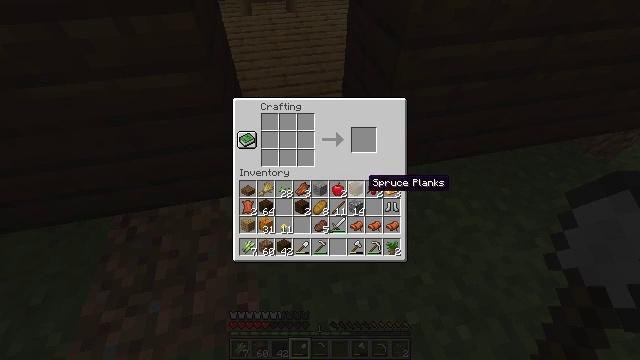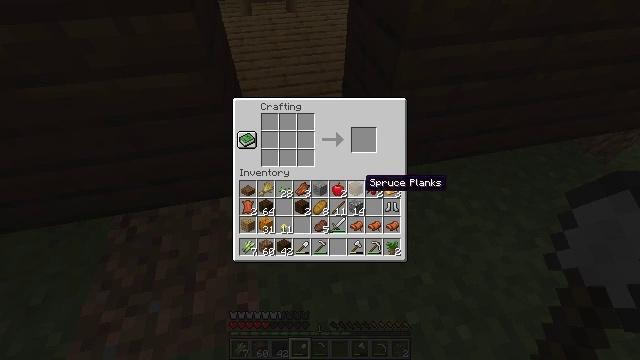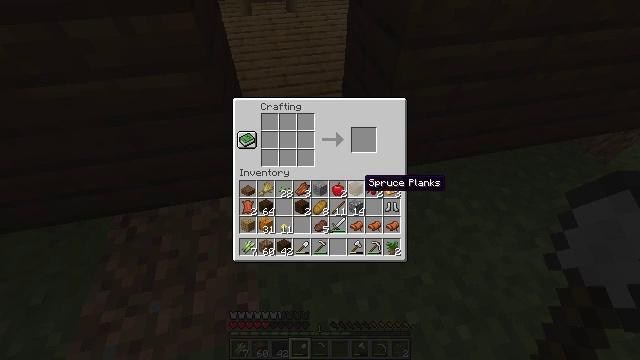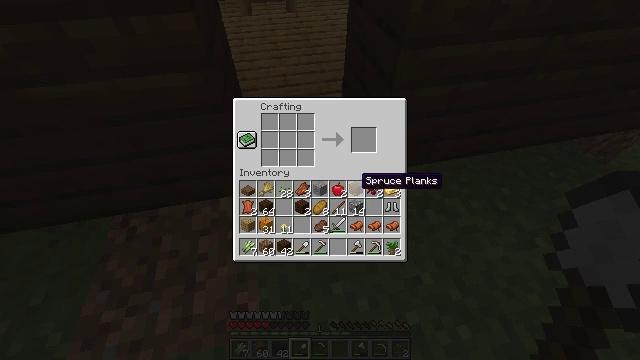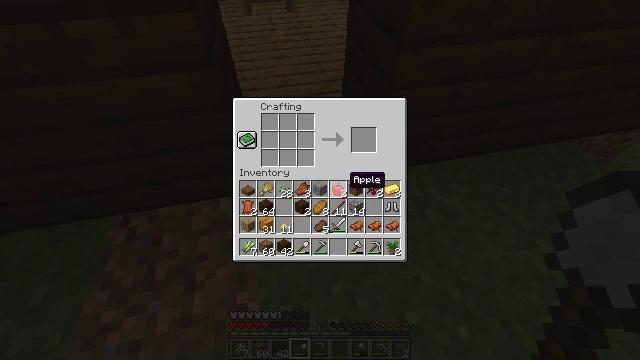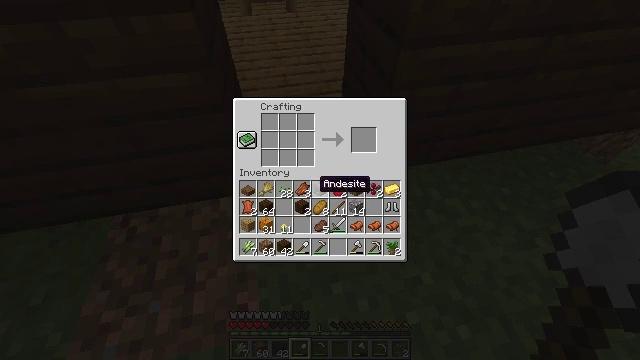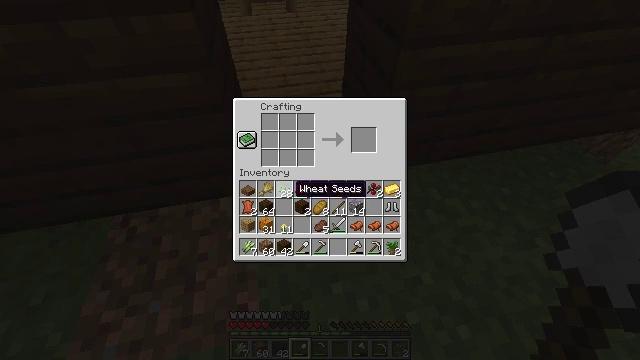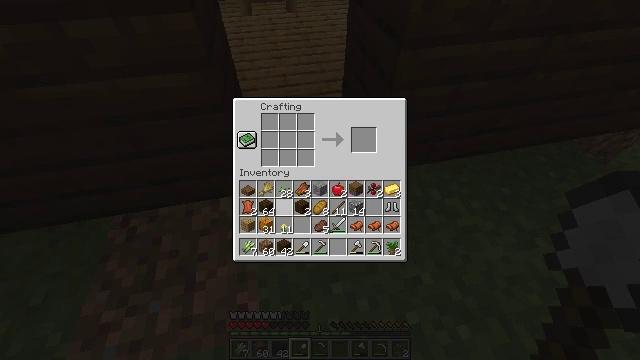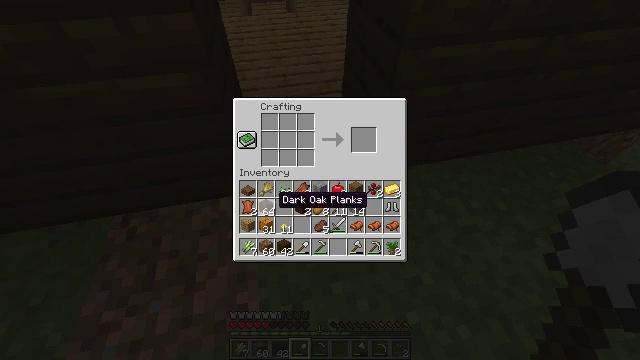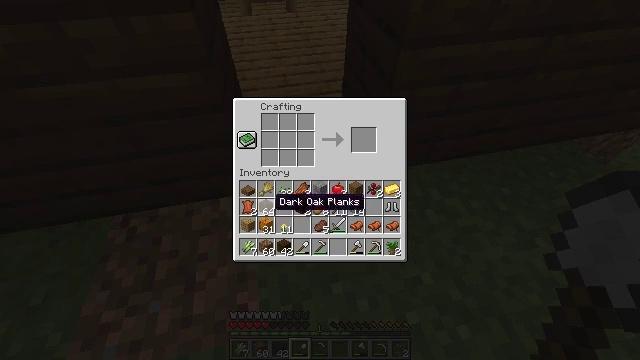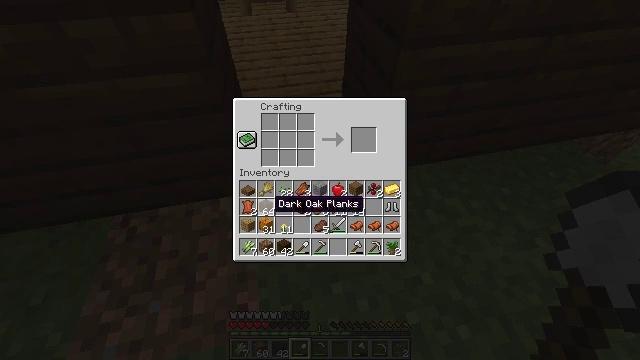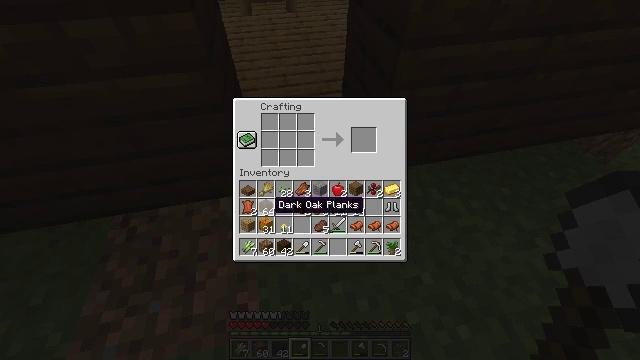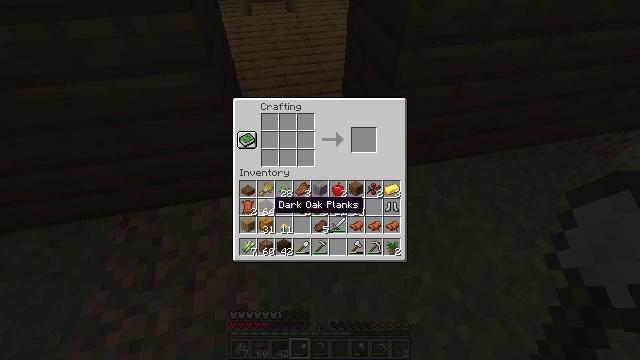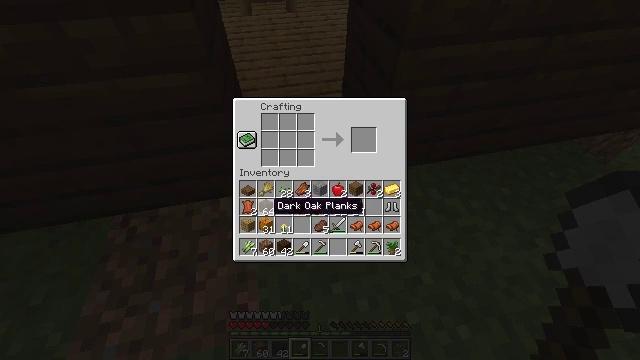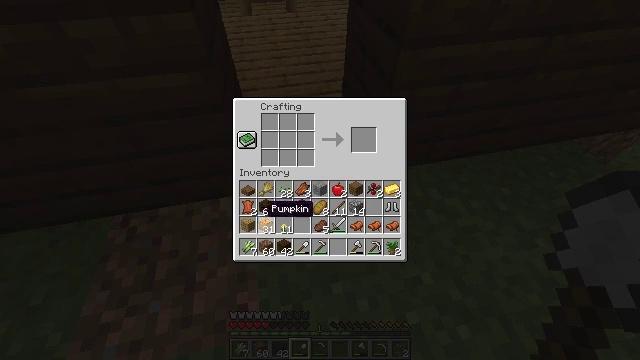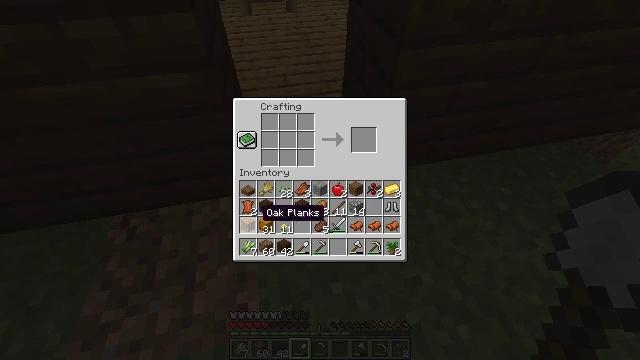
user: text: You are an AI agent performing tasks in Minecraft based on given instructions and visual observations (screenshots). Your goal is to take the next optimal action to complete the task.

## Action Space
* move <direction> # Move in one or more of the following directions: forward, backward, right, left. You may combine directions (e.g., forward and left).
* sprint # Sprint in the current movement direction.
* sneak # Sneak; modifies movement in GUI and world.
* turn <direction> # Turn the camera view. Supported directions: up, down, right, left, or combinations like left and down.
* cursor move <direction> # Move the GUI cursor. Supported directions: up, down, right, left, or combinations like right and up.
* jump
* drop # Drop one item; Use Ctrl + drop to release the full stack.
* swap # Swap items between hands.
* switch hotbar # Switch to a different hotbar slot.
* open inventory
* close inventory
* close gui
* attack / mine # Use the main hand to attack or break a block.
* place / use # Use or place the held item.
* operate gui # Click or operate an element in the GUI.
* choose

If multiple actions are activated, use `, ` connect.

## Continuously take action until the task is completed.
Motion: motion action
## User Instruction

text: Interact with the crafting table and craft a dark oak door.
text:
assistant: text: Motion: no_op
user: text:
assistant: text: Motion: no_op
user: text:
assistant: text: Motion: no_op
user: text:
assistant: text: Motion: cursor move left
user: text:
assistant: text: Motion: cursor move left
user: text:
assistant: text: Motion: cursor move left
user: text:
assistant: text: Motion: cursor move left
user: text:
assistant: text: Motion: cursor move left
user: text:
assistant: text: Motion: no_op
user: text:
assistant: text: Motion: no_op
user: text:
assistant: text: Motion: no_op
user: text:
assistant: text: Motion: no_op
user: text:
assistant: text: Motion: no_op
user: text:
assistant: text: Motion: no_op
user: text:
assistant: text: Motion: no_op
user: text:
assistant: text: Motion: no_op
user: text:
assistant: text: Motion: no_op
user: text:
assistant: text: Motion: no_op
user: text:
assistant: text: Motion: no_op
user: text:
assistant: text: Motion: no_op
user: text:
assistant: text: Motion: no_op
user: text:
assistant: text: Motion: cursor move right
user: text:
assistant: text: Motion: cursor move right and up
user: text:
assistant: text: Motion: cursor move up
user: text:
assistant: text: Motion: no_op
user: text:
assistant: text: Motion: no_op
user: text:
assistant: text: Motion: no_op
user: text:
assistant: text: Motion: no_op
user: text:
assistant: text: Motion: no_op
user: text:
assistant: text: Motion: cursor move right